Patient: sex F, age 64
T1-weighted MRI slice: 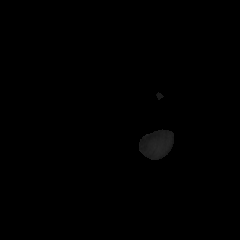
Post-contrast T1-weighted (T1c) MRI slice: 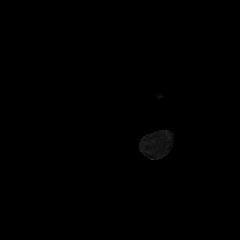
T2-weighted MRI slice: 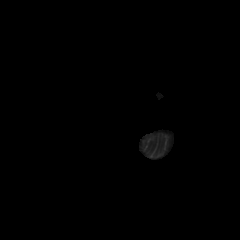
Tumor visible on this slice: no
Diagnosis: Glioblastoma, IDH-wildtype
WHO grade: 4